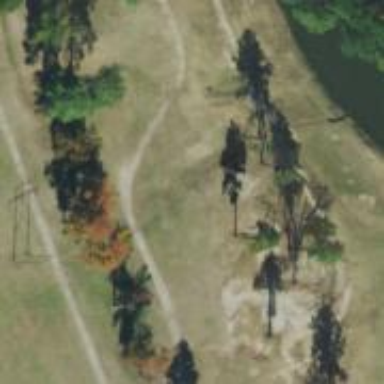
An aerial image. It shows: Pathway for golfing.